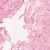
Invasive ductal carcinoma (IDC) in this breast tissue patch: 0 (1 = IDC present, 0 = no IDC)